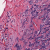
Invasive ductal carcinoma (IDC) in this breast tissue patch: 1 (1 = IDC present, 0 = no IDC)